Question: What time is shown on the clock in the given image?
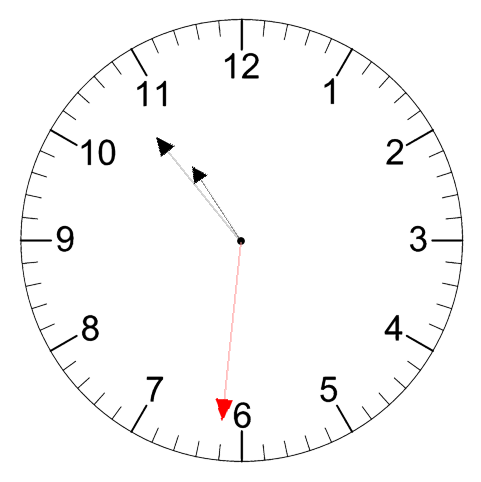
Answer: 10:53:31